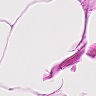
Metastatic tissue present: no